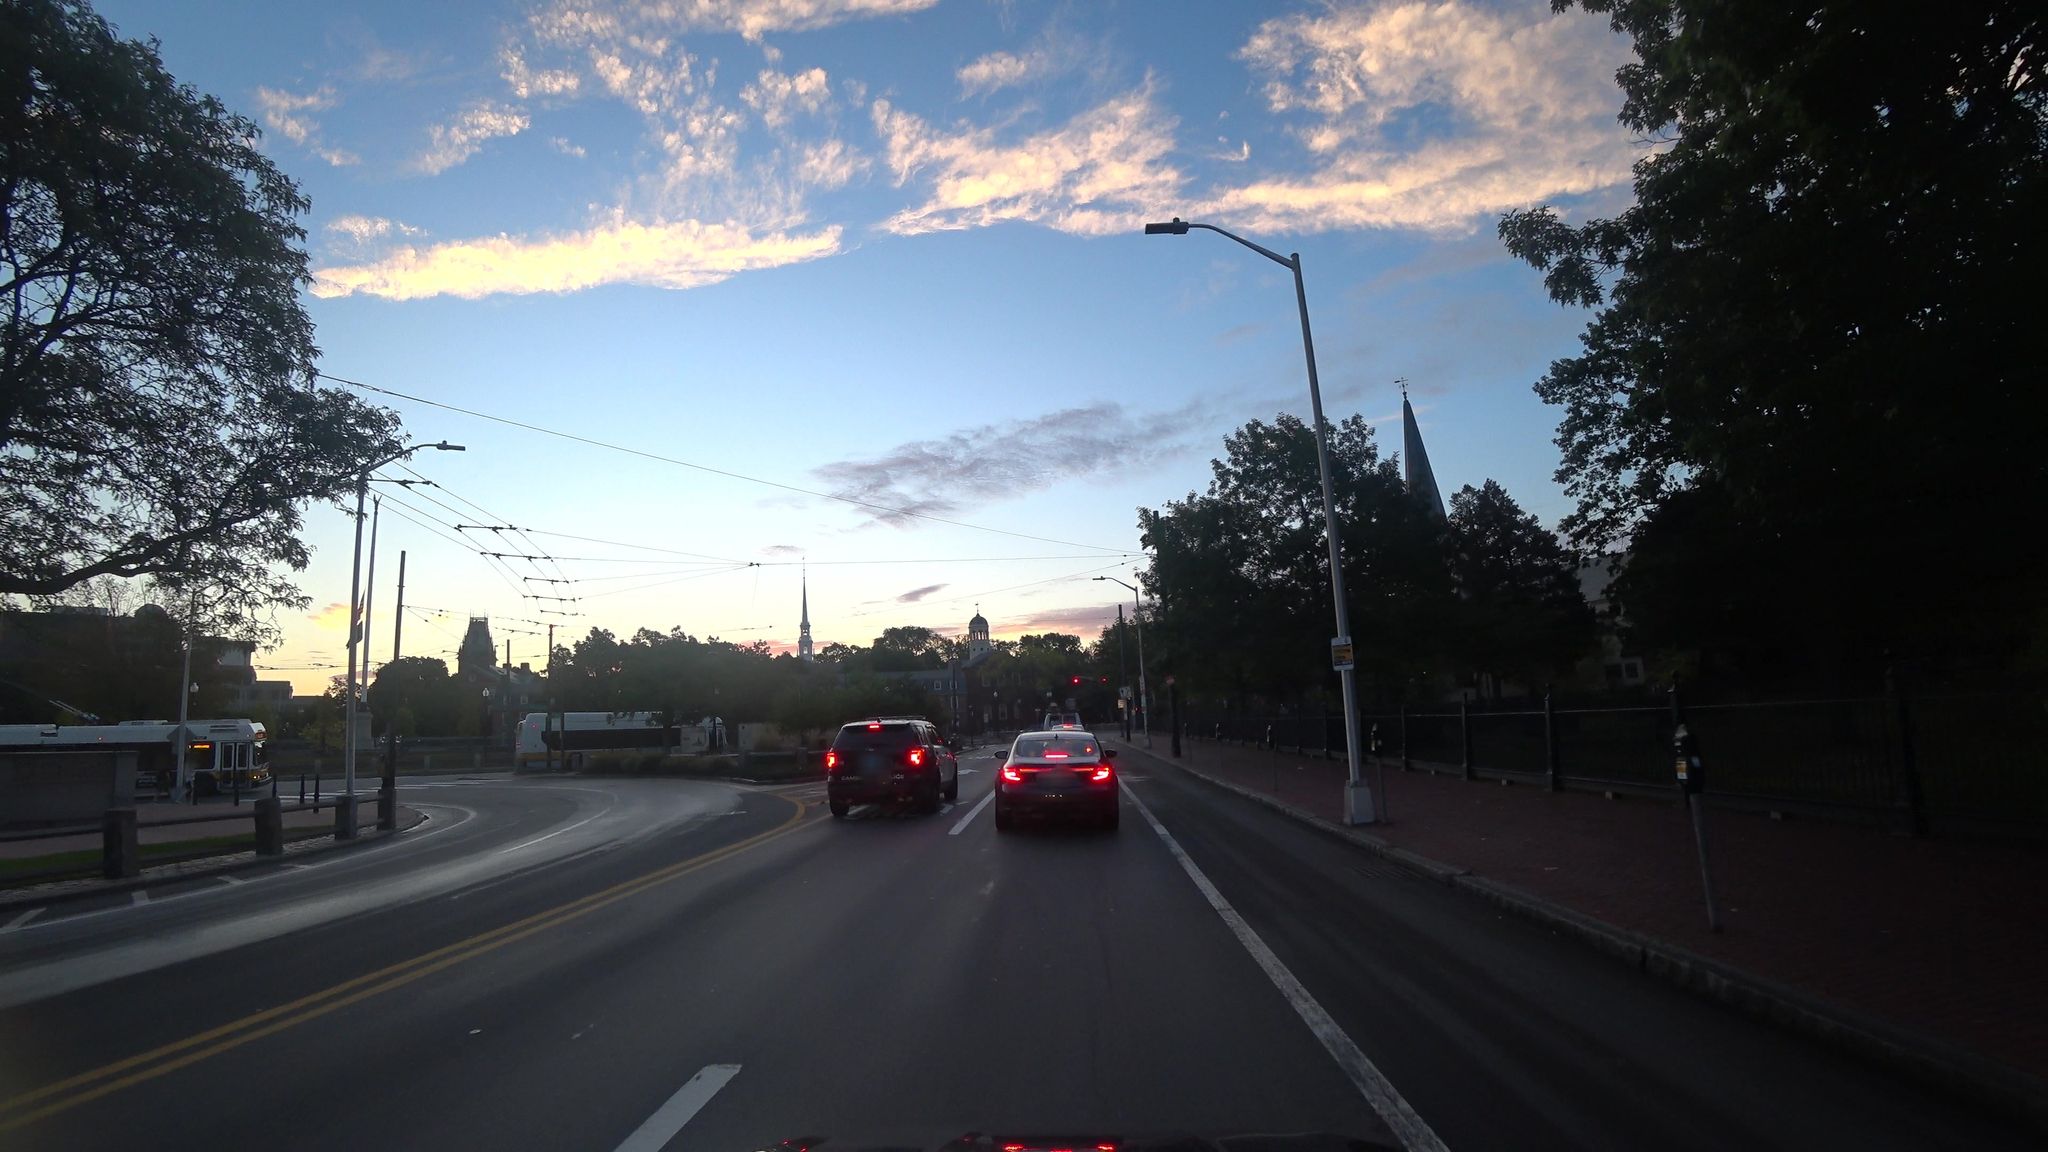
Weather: clear
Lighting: dusk/dawn
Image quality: good
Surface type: driving surface
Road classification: tertiary
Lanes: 4
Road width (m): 21.3
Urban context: urban centre
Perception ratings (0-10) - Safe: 3.41, Lively: 7.3, Beautiful: 7.75, Boring: 0.39, Depressing: 1.38, Wealthy: 4.17